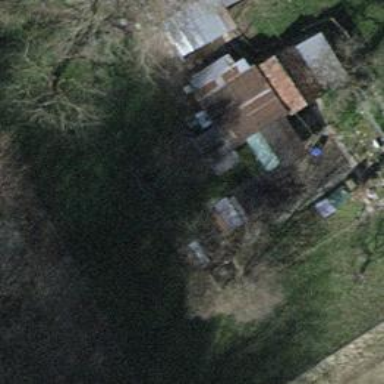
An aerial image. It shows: Allotment house.